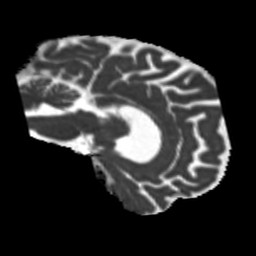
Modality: MD
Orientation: sagittal
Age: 55
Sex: male
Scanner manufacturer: siemens
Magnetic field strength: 3 T
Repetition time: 5.25 s
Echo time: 0.08 s